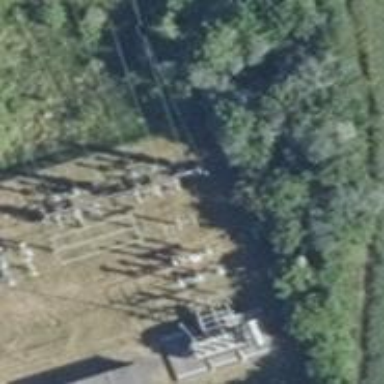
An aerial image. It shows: Three power lines with cables.